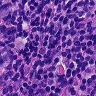
Metastatic tissue present: no